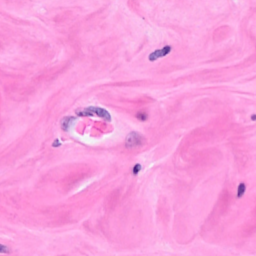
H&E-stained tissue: Breast